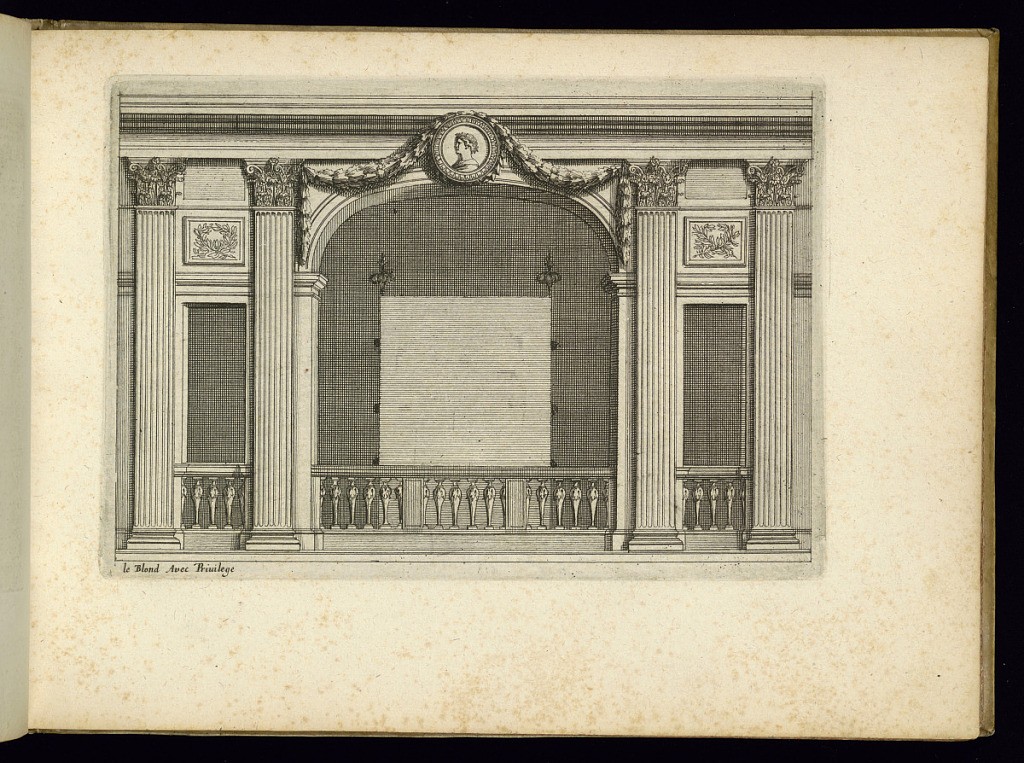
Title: Interior Alcove
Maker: Jean Le Pautre, French, 1618–1682
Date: ca. 1650
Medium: Etching on laid paper
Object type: Print
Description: An alcove with a canopy bed in the center with only the feather finials visible. The alcove is framed by fluted pilasters, balustrades, panels, a central medallion of a profile portrait and a festoon of leaves.